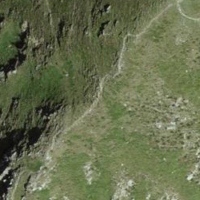
EUNIS habitat code: 23
Species observed at this site:
Turdus merula
Cyanistes caeruleus
Fringilla montifringilla
Lophophanes cristatus
Parus major
Chloris chloris
Aquila chrysaetos
Dryocopus martius
Prunella modularis
Regulus regulus
Teucrium scorodonia
Falco tinnunculus
Corvus corax
Spinus spinus
Periparus ater